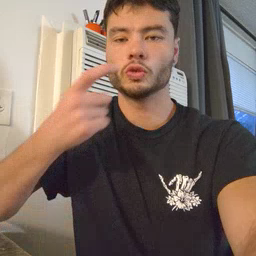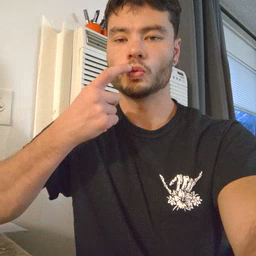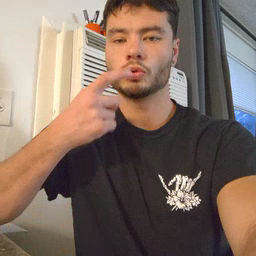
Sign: tooth